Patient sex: F
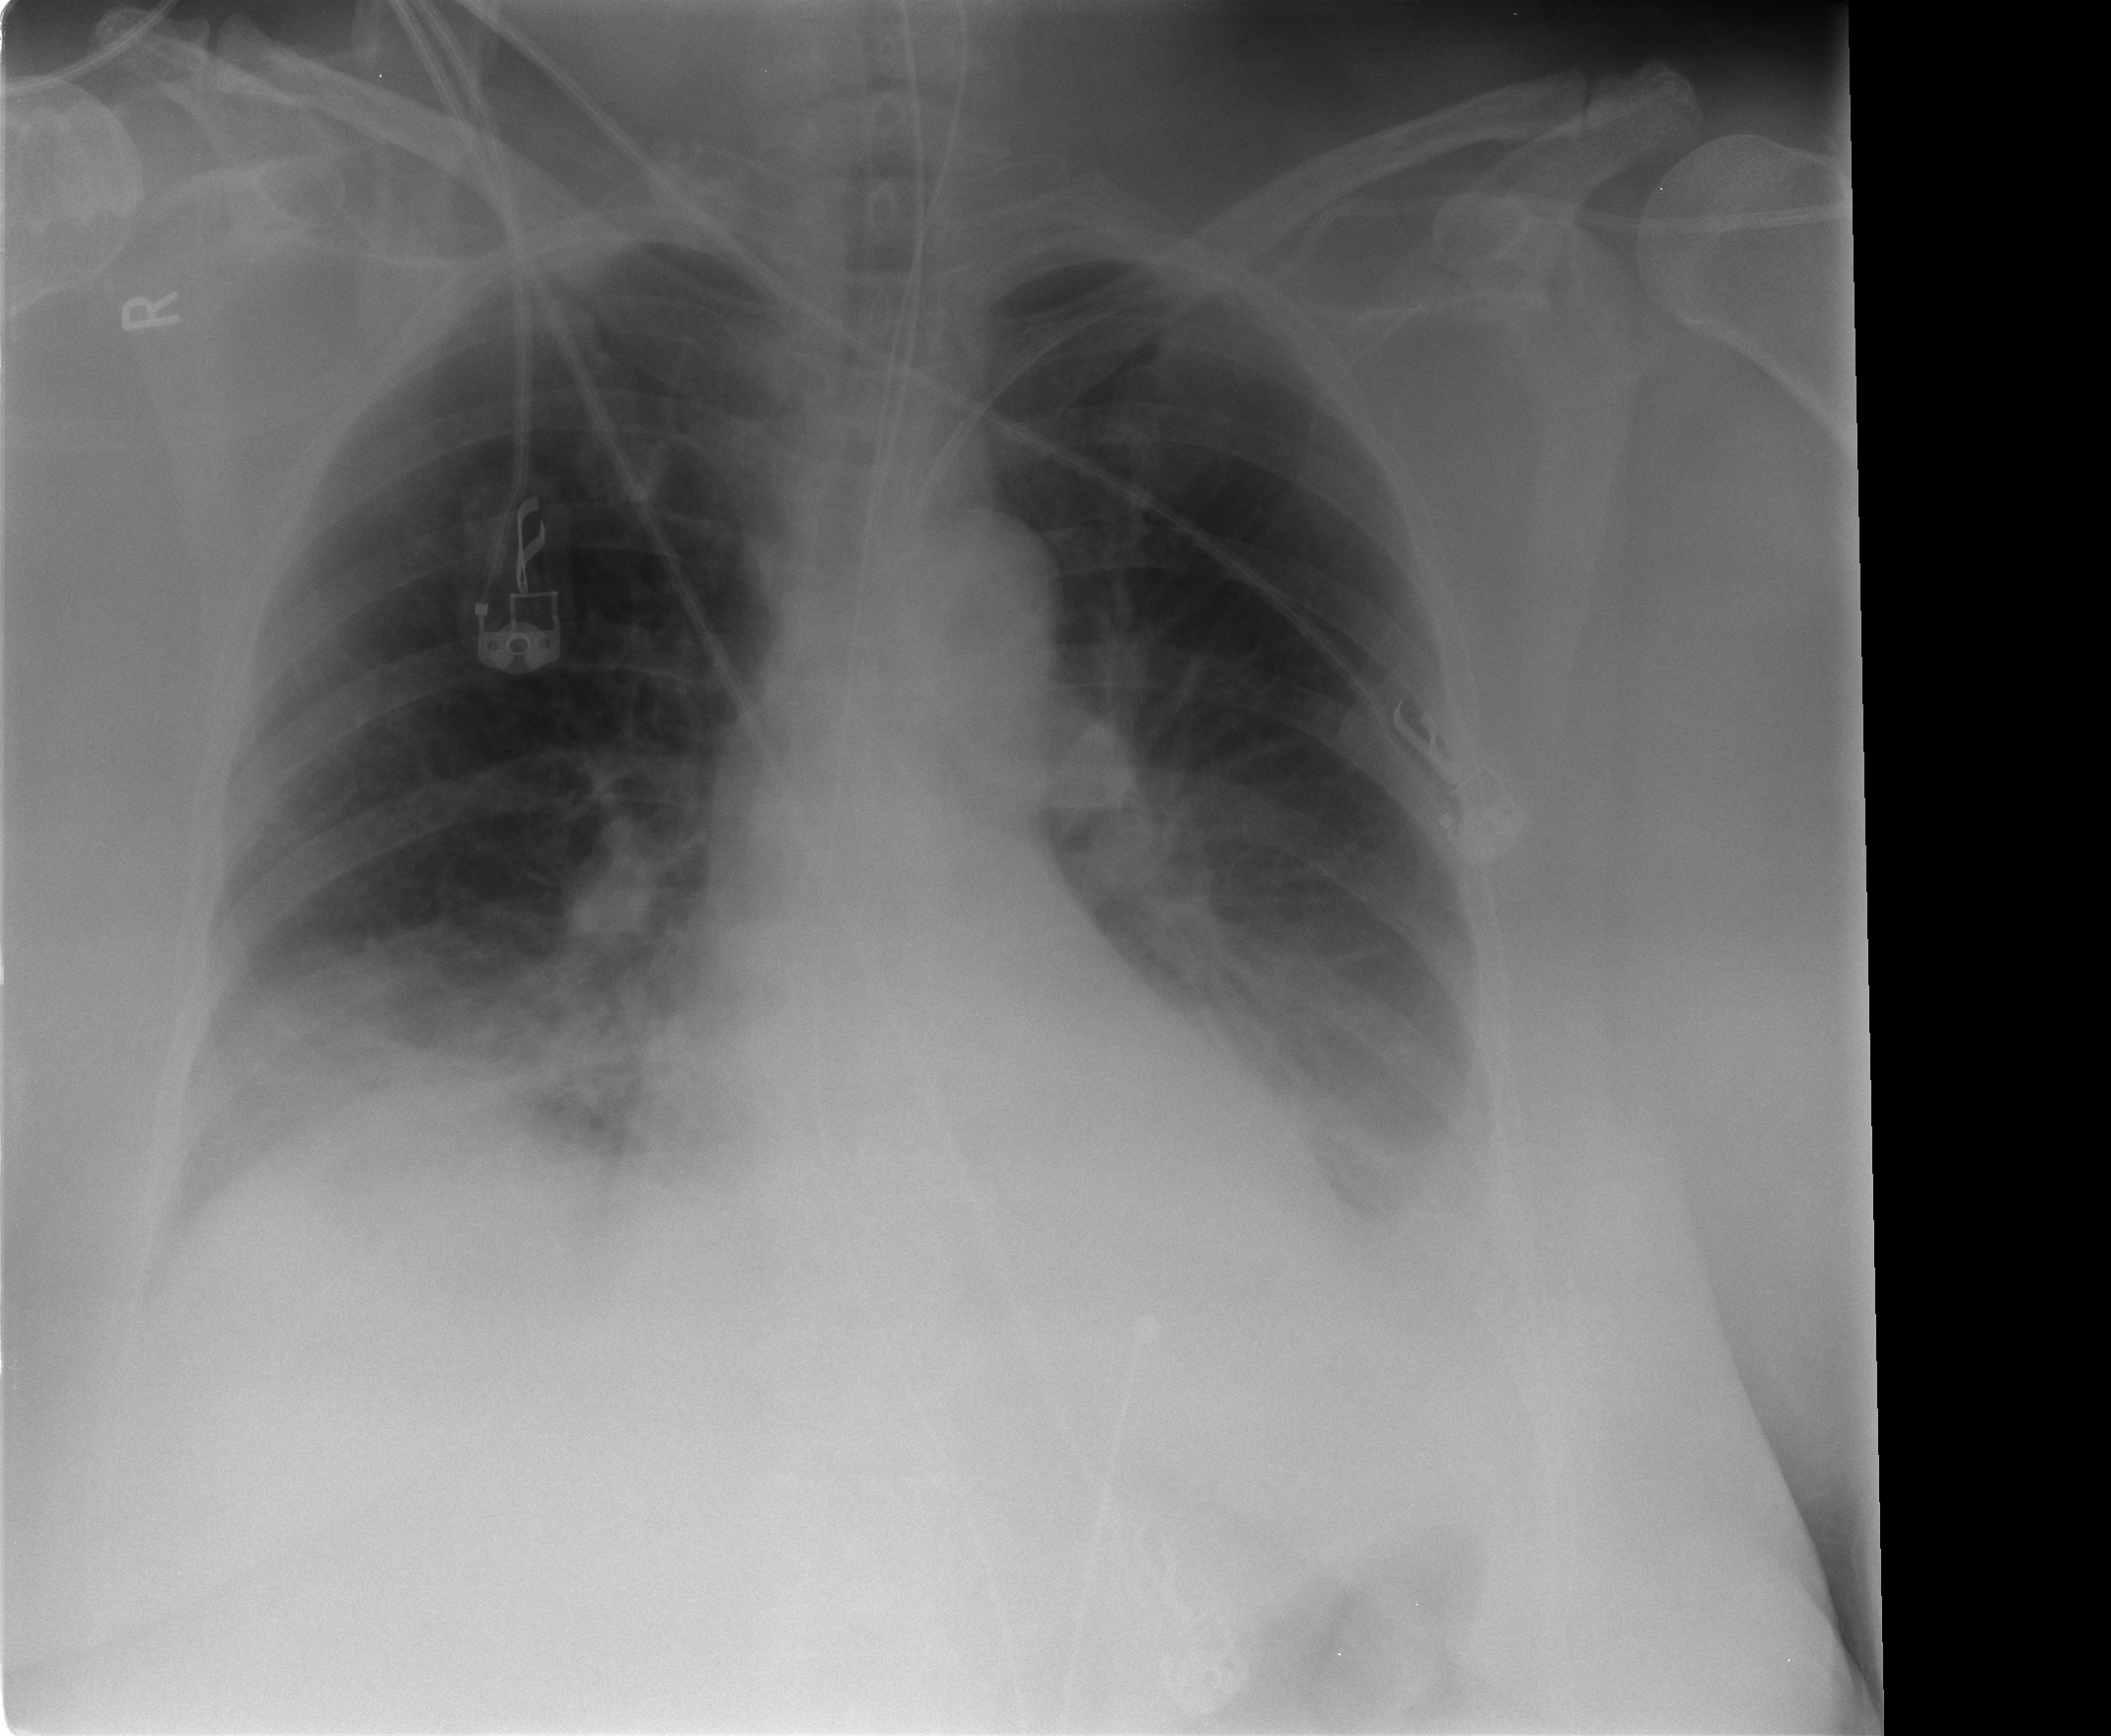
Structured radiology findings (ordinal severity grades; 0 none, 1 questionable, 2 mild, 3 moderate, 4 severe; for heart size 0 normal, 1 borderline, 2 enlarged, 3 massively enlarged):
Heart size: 0
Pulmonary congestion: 1
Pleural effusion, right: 2
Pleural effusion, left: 2
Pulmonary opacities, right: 2
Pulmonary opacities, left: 0
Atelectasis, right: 2
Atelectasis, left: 2